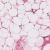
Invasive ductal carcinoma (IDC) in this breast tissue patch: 0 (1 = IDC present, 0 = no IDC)